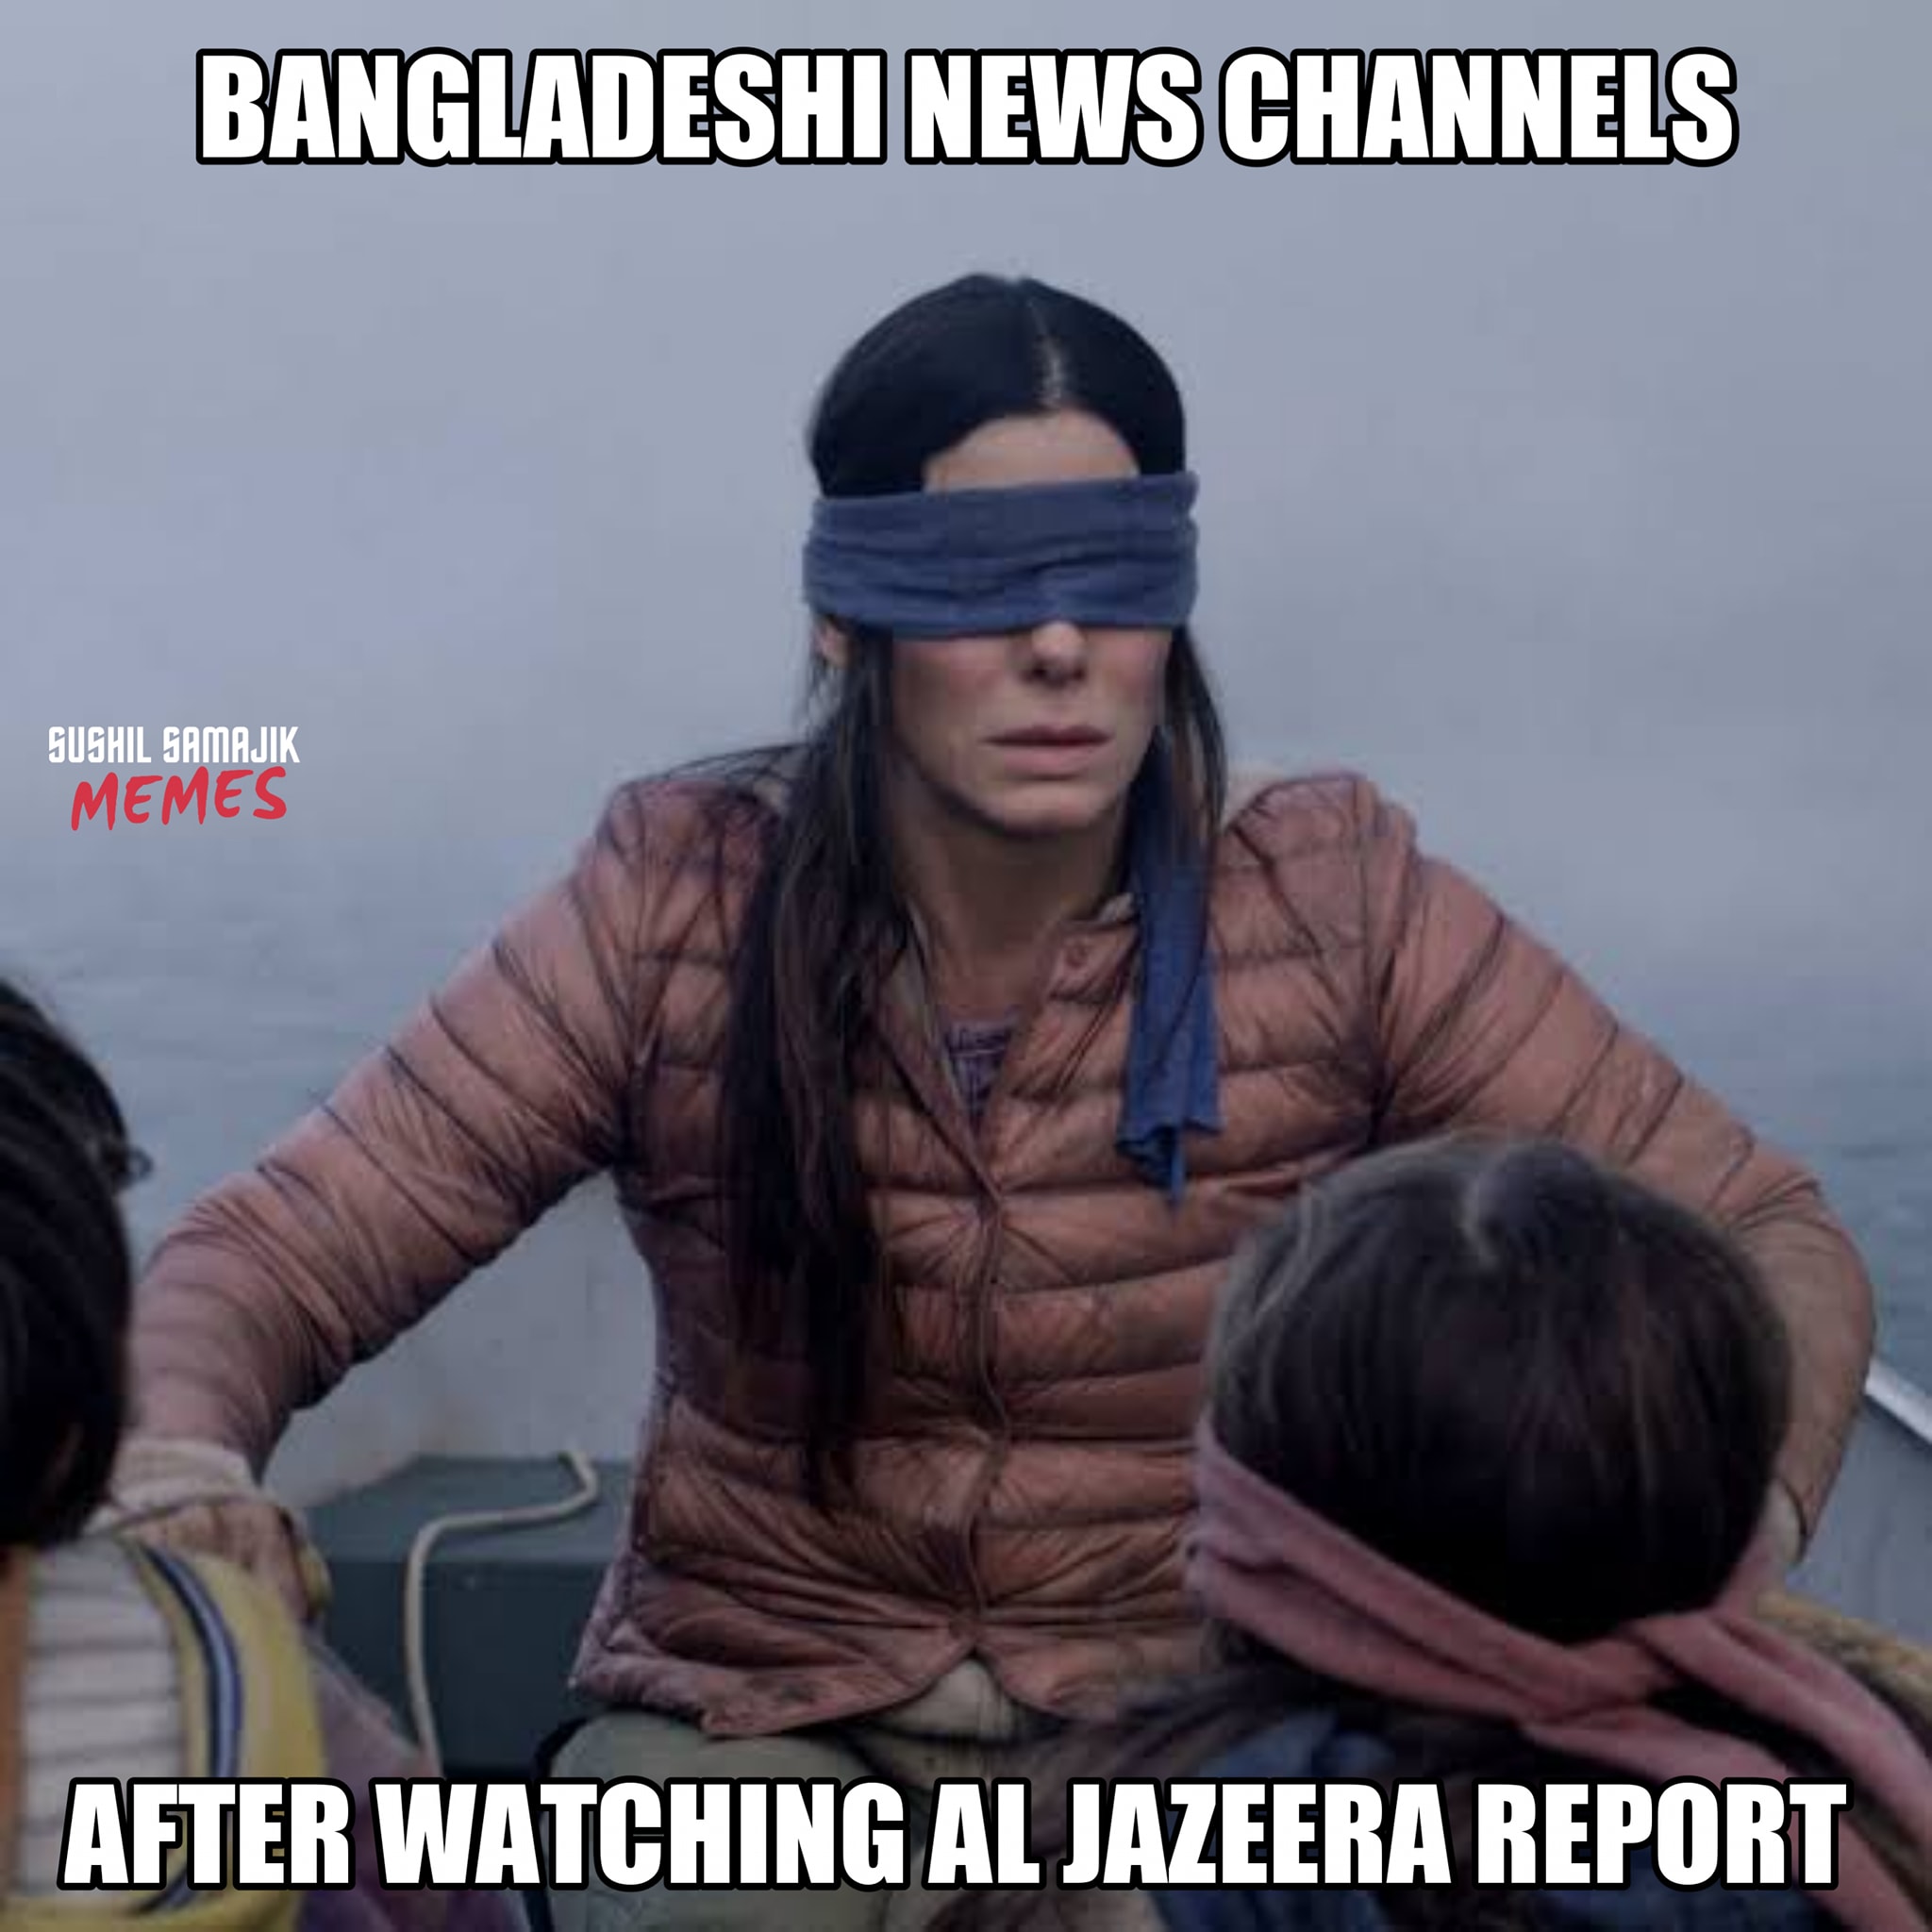
Caption: BANGLADESHI NEWS CHANNELS AFTER WATCHING AL JAZEERA REPORT
Label: non-hate